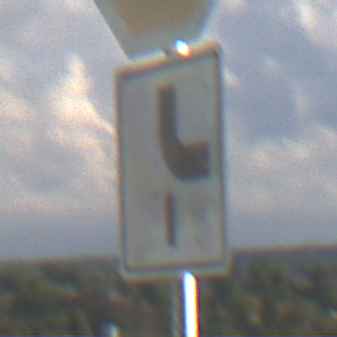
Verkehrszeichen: VerlaufVorfahrtsstrasse10
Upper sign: Stop
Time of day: MorningAfternoon
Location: Outdoor (Nature)
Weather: PartlyCloudy
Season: NotSpecified
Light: Natural